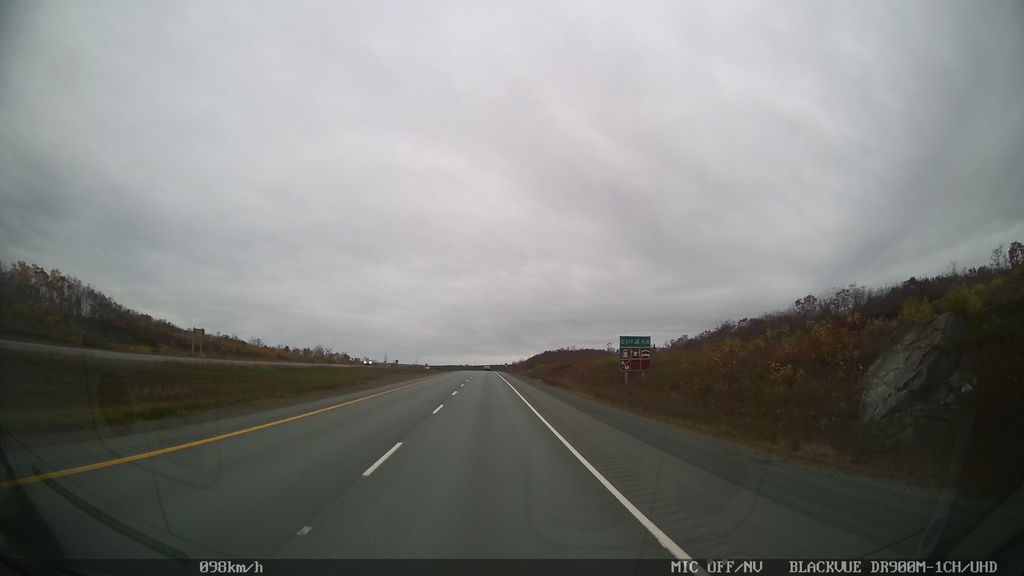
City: halifax